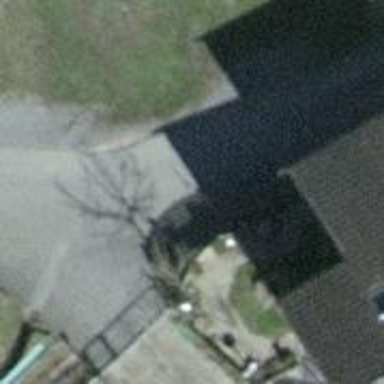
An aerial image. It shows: Paved footway.